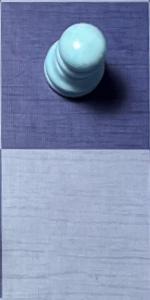
Label: Empty